Aerial crown-view tile of a tropical tree (Barro Colorado Island, Panama), acquired 20241216:
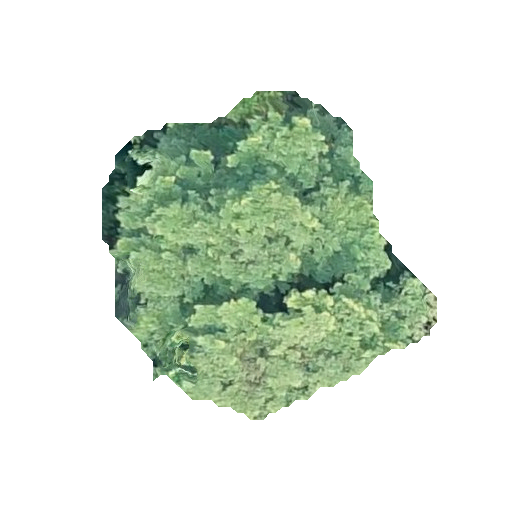
Species: Terminalia amazonia
GBIF accepted scientific name: Terminalia amazonica
Crown area: 107.454 m²